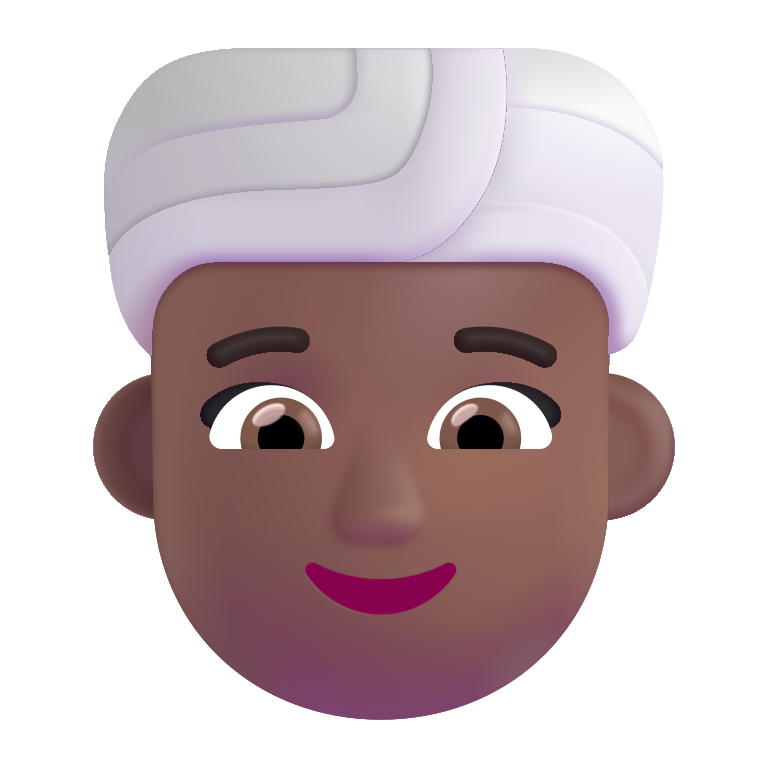
woman wearing turban color  dark